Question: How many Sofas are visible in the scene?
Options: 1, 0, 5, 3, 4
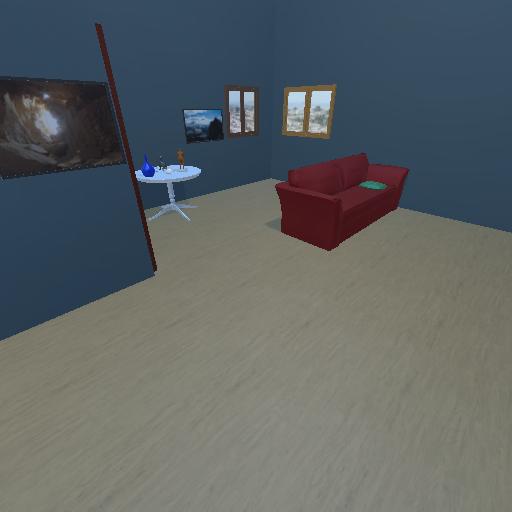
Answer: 1